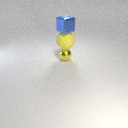
small blue metal cube above large yellow rubber sphere